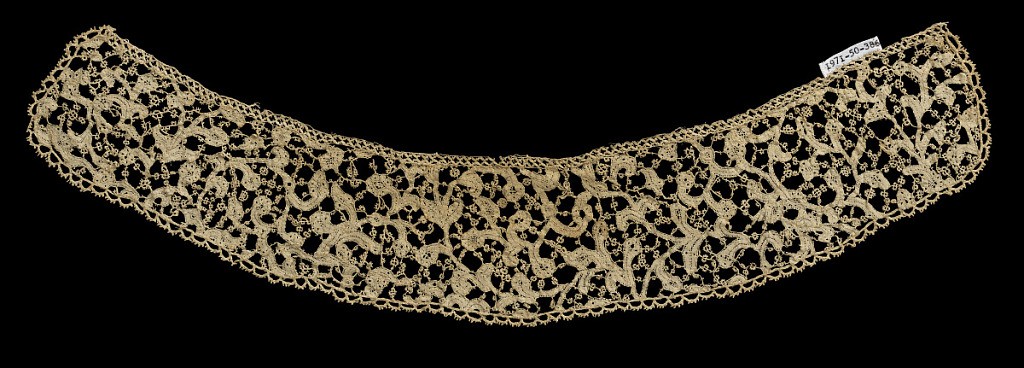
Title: Collar
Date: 17th century
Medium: linen Technique: bobbin lace with needle ground
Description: Collar with a needlework edge and binding. Scrolling vine and flower pattern connected by brides with wheel-like shapes.